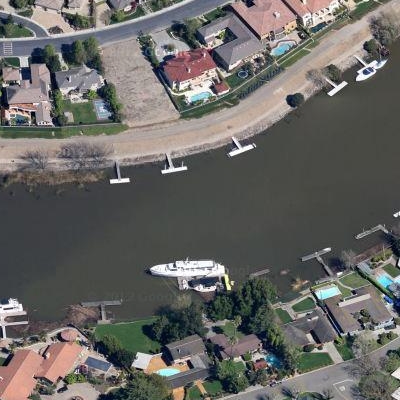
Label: RiverLake